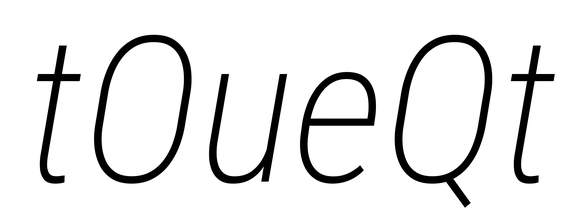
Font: Roboto-Italic_Condensed_ExtraLight_Italic